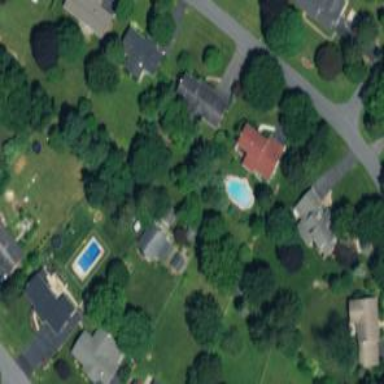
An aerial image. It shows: Swimming pool located in leisure land.